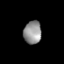
Tissue: prostate
Cell type: T cells
Senescence score: 0.3419
Nuclear area (px): 403
Mean DAPI intensity: 145.129